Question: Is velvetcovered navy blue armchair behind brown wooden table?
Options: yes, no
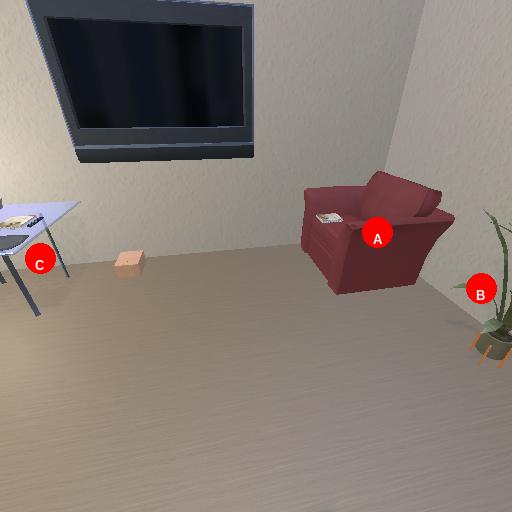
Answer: yes